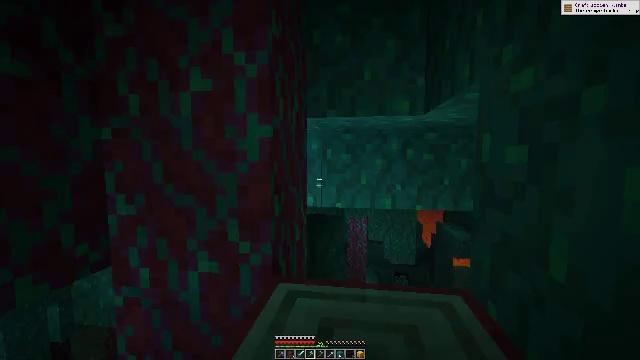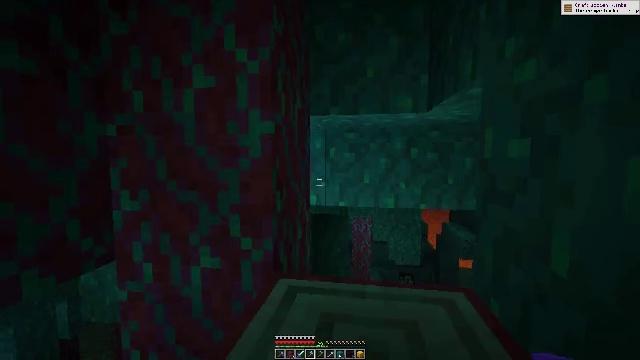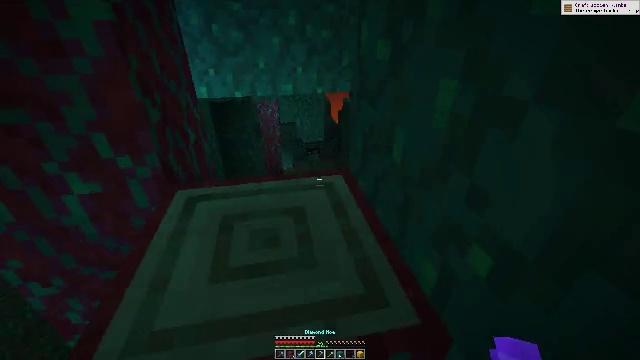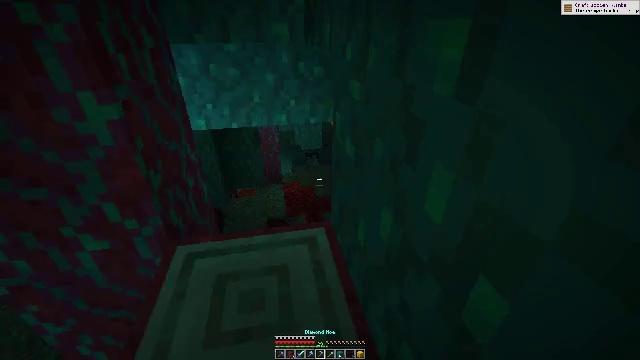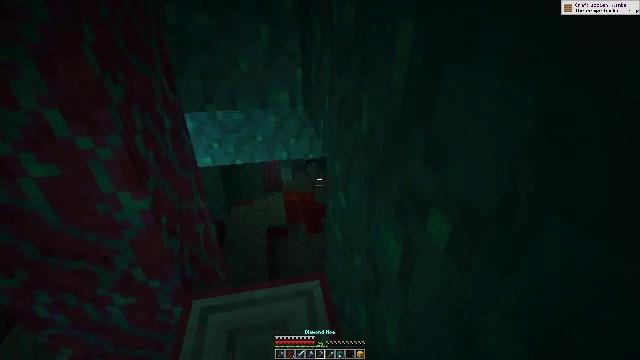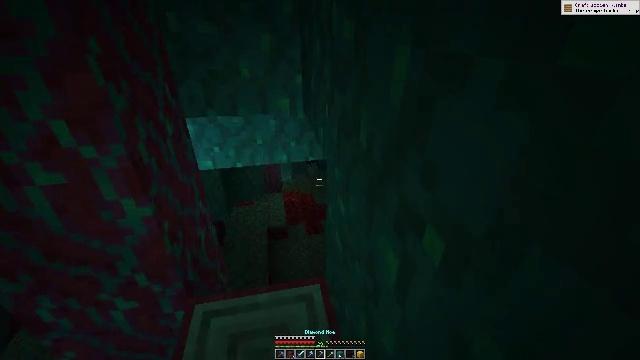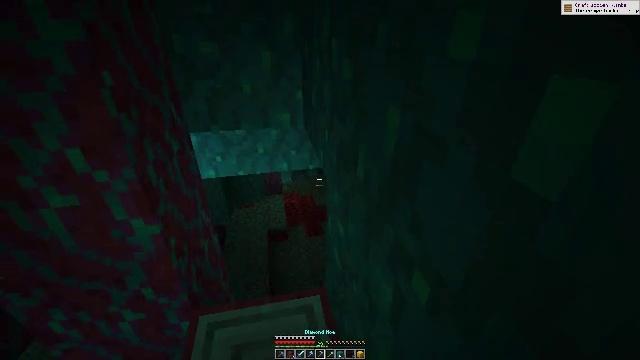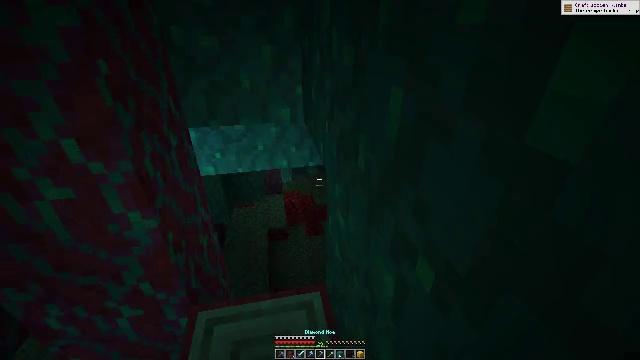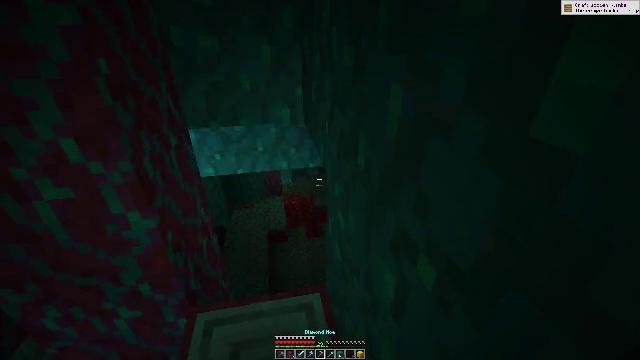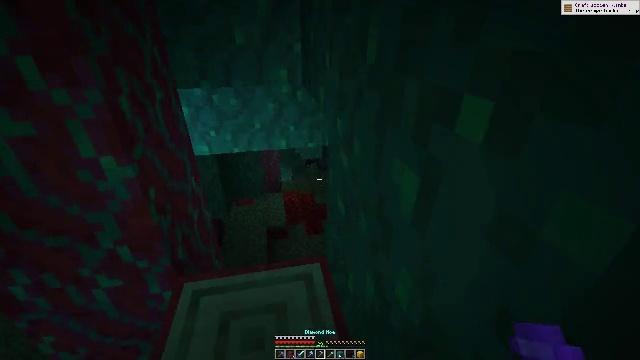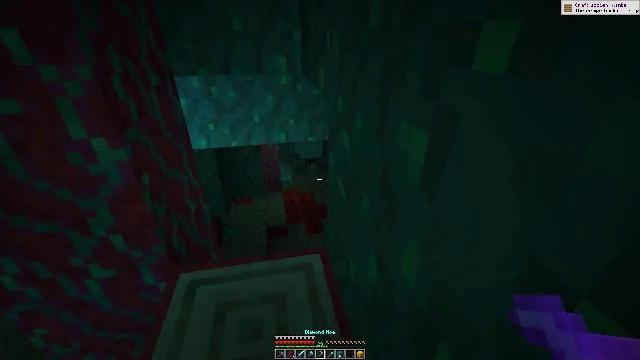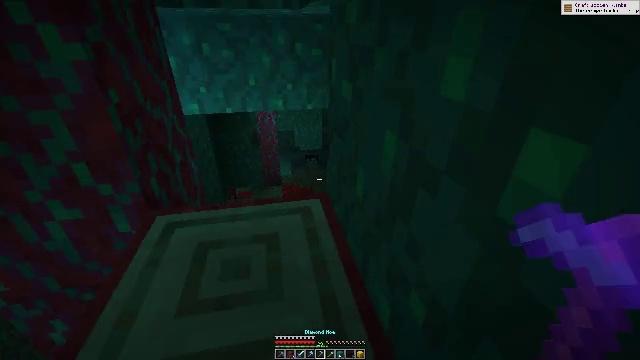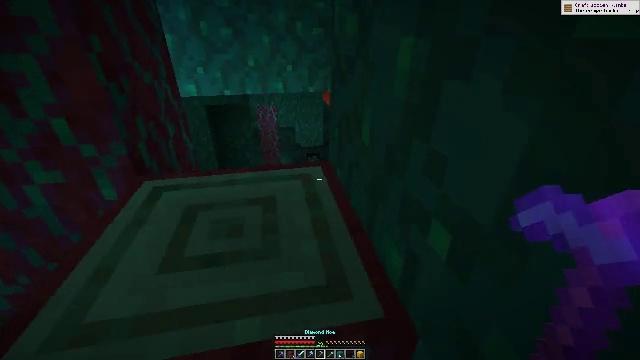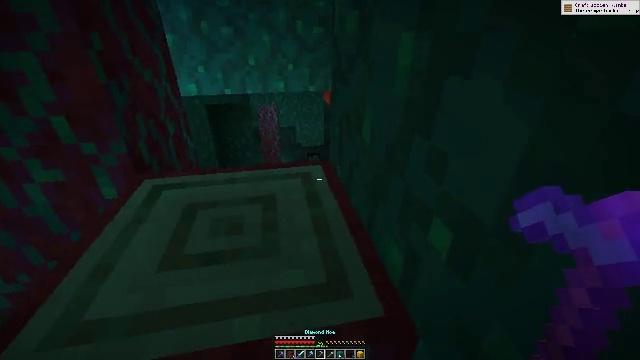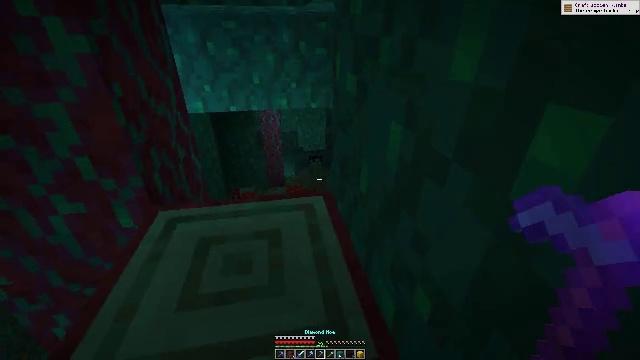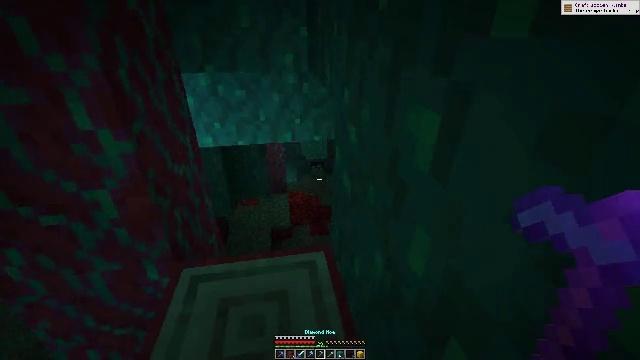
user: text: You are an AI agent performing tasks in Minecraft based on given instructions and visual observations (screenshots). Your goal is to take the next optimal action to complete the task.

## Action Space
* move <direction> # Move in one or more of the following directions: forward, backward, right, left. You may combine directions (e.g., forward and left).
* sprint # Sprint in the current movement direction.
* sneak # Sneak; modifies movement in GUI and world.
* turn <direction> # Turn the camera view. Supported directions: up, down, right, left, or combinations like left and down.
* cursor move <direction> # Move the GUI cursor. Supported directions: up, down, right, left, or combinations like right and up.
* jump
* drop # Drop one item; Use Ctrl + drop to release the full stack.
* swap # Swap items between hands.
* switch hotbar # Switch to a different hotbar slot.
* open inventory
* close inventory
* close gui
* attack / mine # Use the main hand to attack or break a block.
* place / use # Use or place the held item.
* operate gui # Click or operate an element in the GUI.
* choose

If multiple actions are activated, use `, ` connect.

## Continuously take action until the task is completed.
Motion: motion action
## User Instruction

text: Gather warped wart block from the Nether.
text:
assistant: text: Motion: move right
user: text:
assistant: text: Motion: move forward and move right, turn right and down, jump
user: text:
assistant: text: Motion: no_op
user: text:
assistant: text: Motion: no_op
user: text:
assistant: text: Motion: no_op
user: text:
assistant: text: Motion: no_op
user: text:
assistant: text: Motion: no_op
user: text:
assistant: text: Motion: no_op
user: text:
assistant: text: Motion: no_op
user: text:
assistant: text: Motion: no_op
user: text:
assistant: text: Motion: no_op
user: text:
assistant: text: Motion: no_op
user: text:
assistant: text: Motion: move forward
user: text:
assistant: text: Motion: move forward, jump
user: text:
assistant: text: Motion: move forward, jump
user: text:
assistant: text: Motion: move forward, turn left, jump
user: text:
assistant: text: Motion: move forward, turn left, jump
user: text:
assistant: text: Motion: move forward, turn left
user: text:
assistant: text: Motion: move forward
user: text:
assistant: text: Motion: no_op
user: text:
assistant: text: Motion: no_op
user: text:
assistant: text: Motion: no_op
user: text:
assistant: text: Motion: turn left and up
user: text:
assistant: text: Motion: turn left and up
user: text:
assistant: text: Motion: turn left and up
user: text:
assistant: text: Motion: turn up
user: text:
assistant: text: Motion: attack / mine
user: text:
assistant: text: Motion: attack / mine
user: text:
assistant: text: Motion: attack / mine
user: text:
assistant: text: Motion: attack / mine